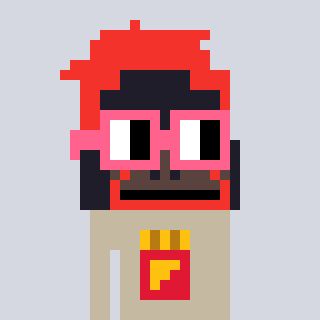
a pixel art character with square pink glasses, a orangutan-shaped head and a bege-colored body on a cool background